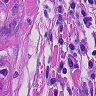
Metastatic tissue present: yes